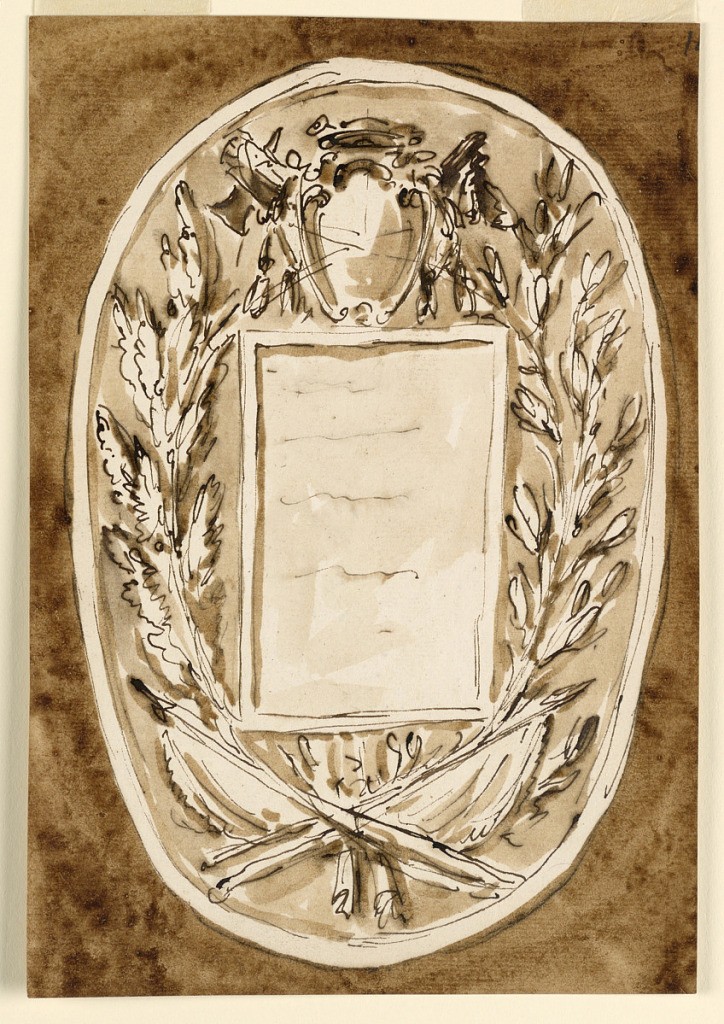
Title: Frame
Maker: Giuseppe Barberi, Italian, 1746–1809
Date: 1746–1809
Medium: Pen and brown ink, brush and brown wash on off-white laid paper, lined
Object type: Drawing
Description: Frame.